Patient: sex F, age 75
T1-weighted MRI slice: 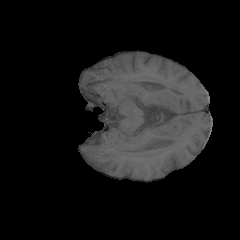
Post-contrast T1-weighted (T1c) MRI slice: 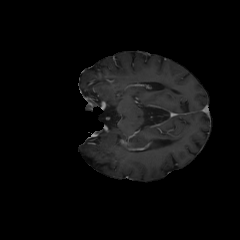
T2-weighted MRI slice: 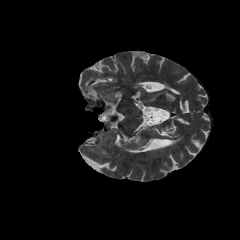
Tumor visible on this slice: no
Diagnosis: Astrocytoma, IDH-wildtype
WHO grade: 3